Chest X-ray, PA view. Patient: 71 years old, sex M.
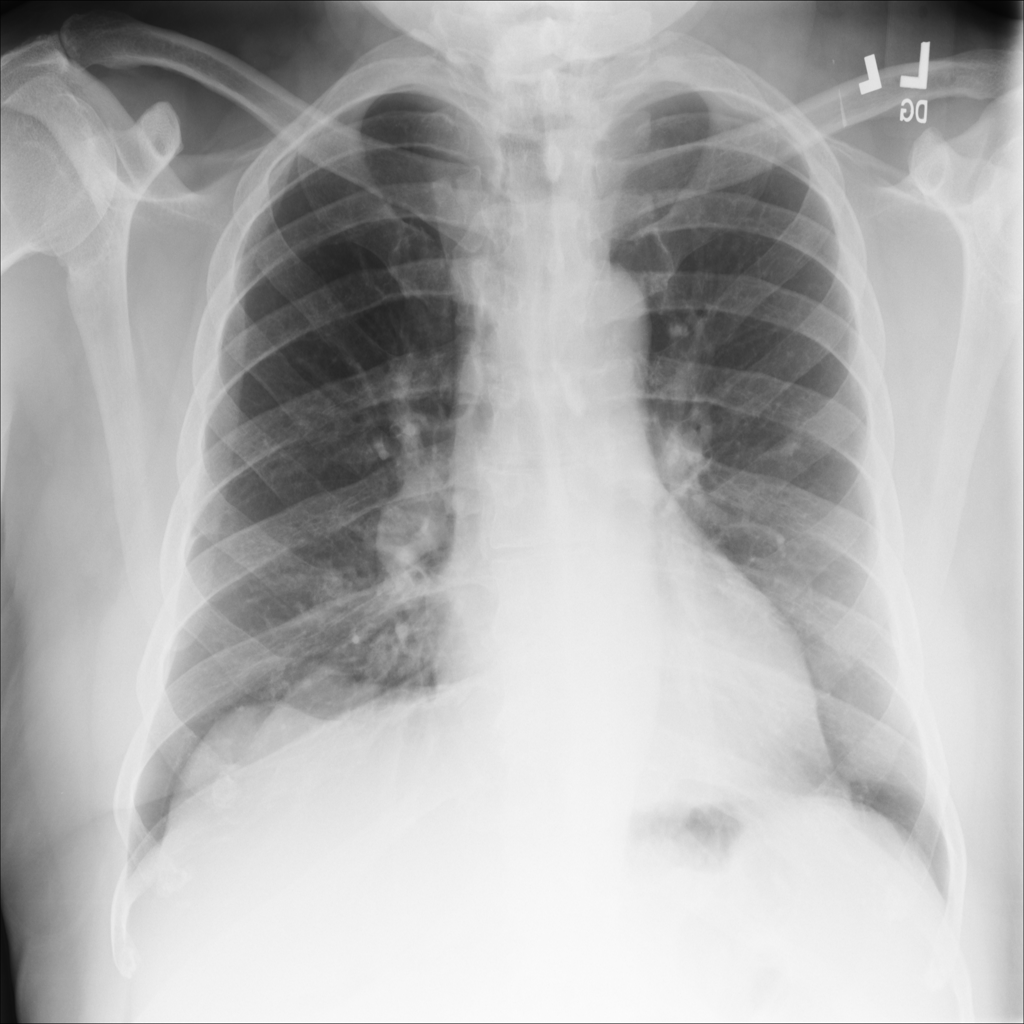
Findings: Infiltration, Nodule